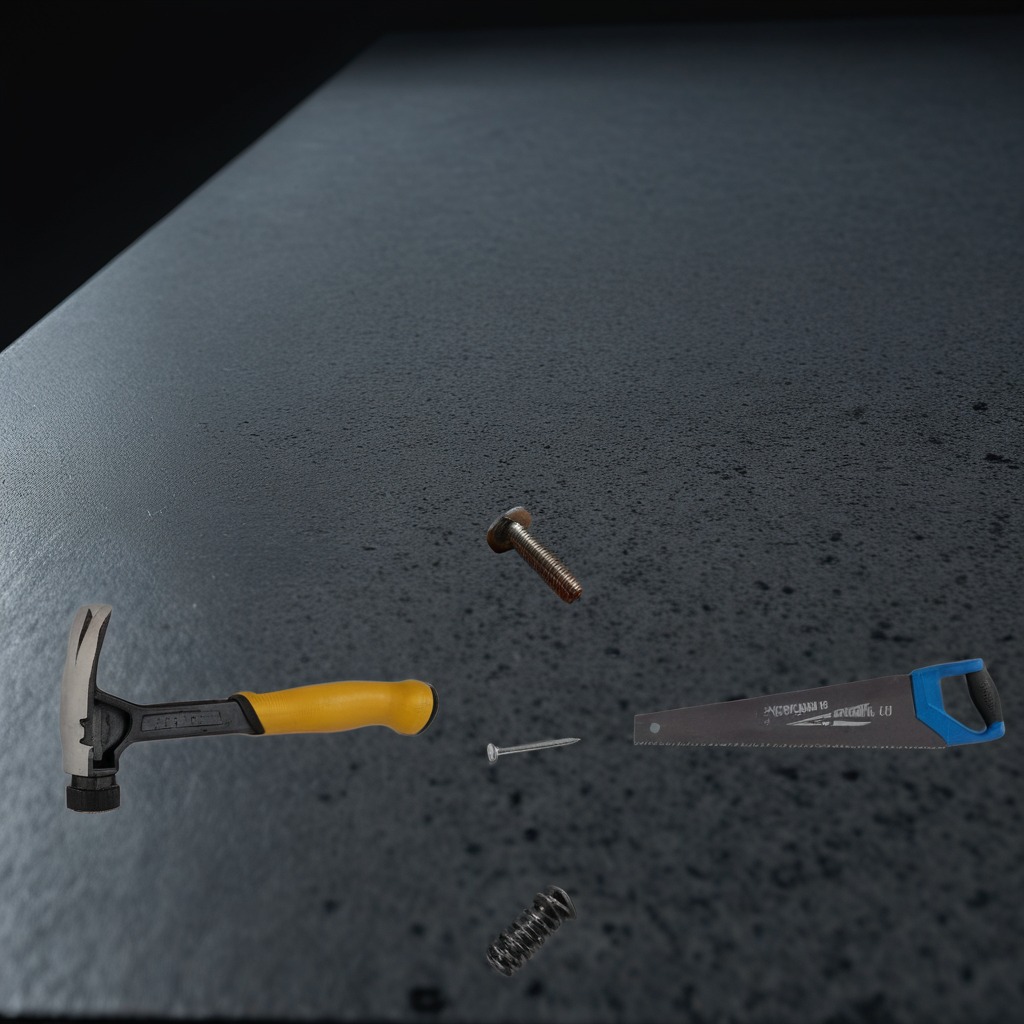
A machine screw, a hammer, an iron nail, a coiled metal spring, and a handheld metal saw are lying on a clean granite table inside a workshop at night.